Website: crate-barrel
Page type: gifting
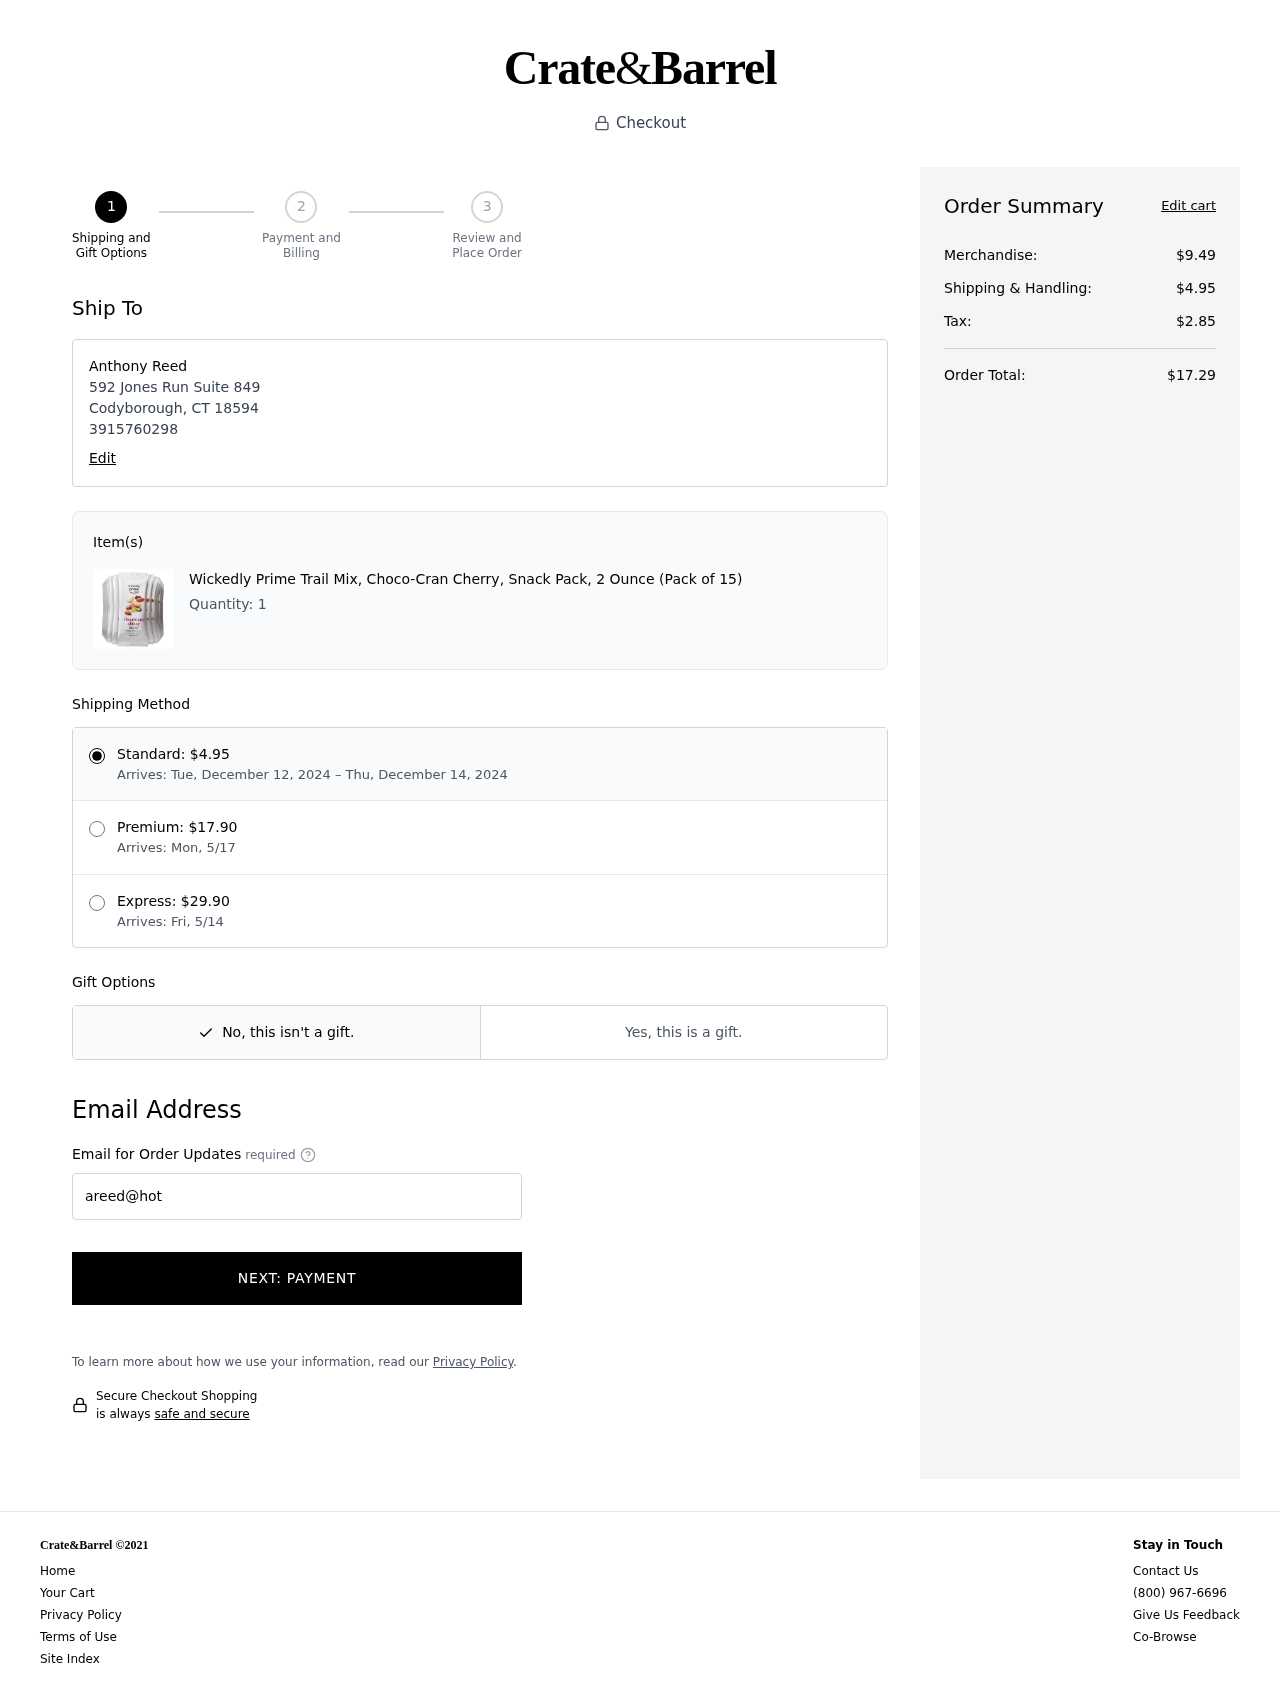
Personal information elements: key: PII_CITY
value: Codyborough
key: PII_FULLNAME
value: Anthony Reed
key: PII_PHONE
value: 3915760298
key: PII_POSTCODE
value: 18594
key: PII_STATE_ABBR
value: CT
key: PII_STREET
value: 592 Jones Run Suite 849
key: PII_EMAIL
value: areed@hotmail.com
Product elements: key: PRODUCT1_NAME
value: Wickedly Prime Trail Mix, Choco-Cran Cherry, Snack Pack, 2 Ounce (Pack of 15)
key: PRODUCT1_QUANTITY
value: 1
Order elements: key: ORDER_SHIPPING_DATE
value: December 12, 2024
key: ORDER_DELIVERY_DATE
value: December 14, 2024
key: ORDER_SUBTOTAL
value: $9.49
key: ORDER_SHIPPING_COST
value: $4.95
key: ORDER_TAX
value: $2.85
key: ORDER_TOTAL
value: $17.29